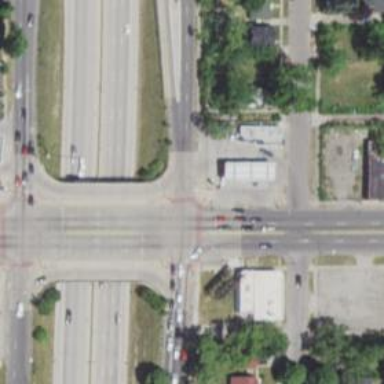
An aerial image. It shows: Marked crossing on the road.